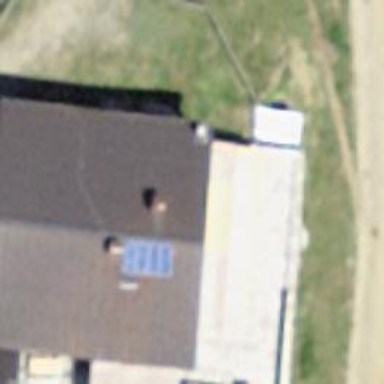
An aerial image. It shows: Garage.